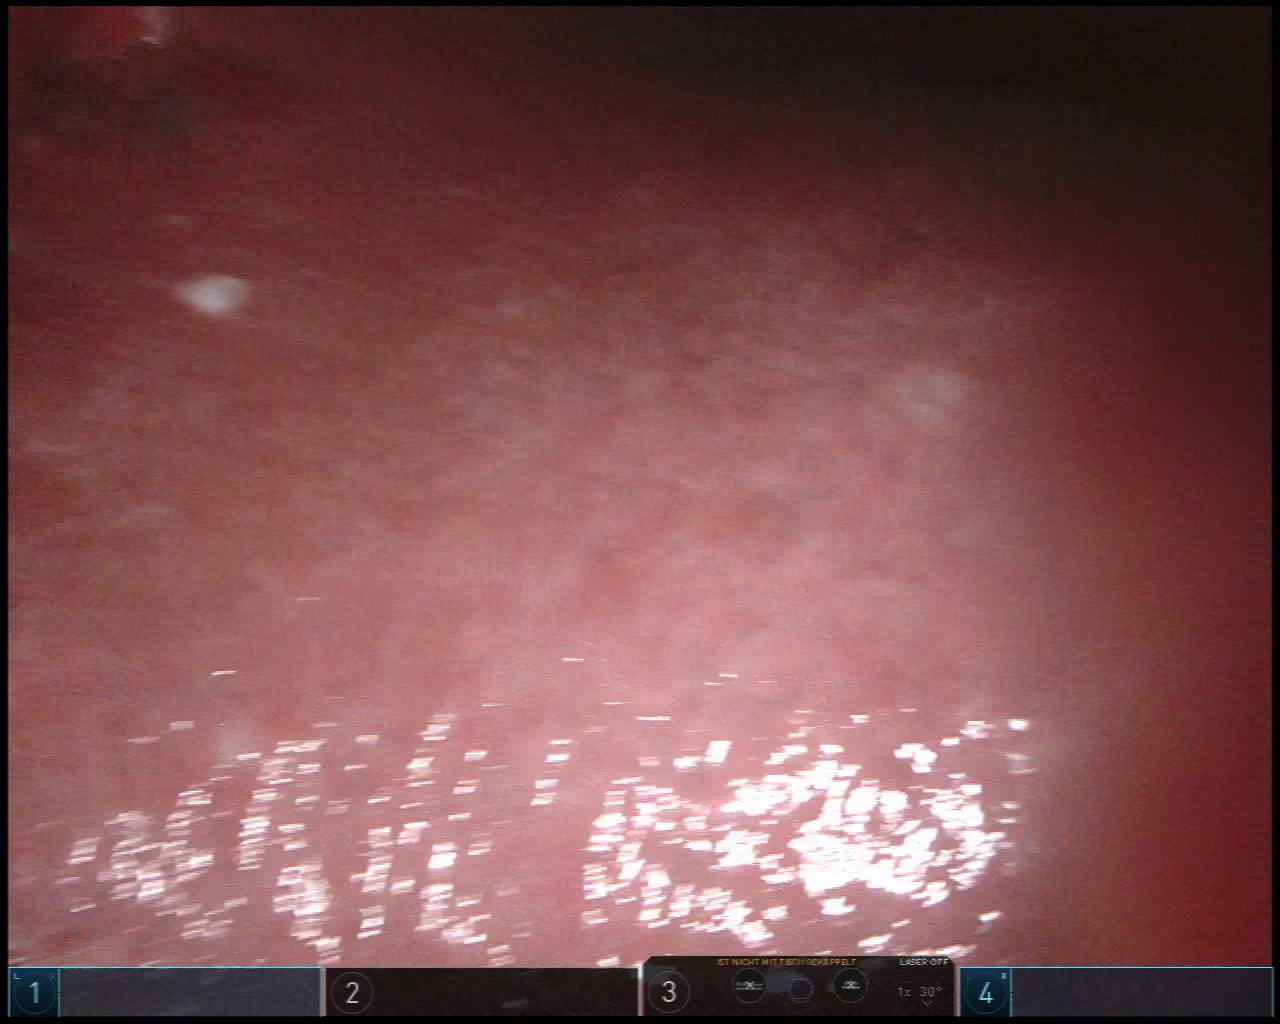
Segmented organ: liver
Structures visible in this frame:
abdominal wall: no
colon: no
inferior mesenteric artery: no
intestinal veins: no
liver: yes
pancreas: no
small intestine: no
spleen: no
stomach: no
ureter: no
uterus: no
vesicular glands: no